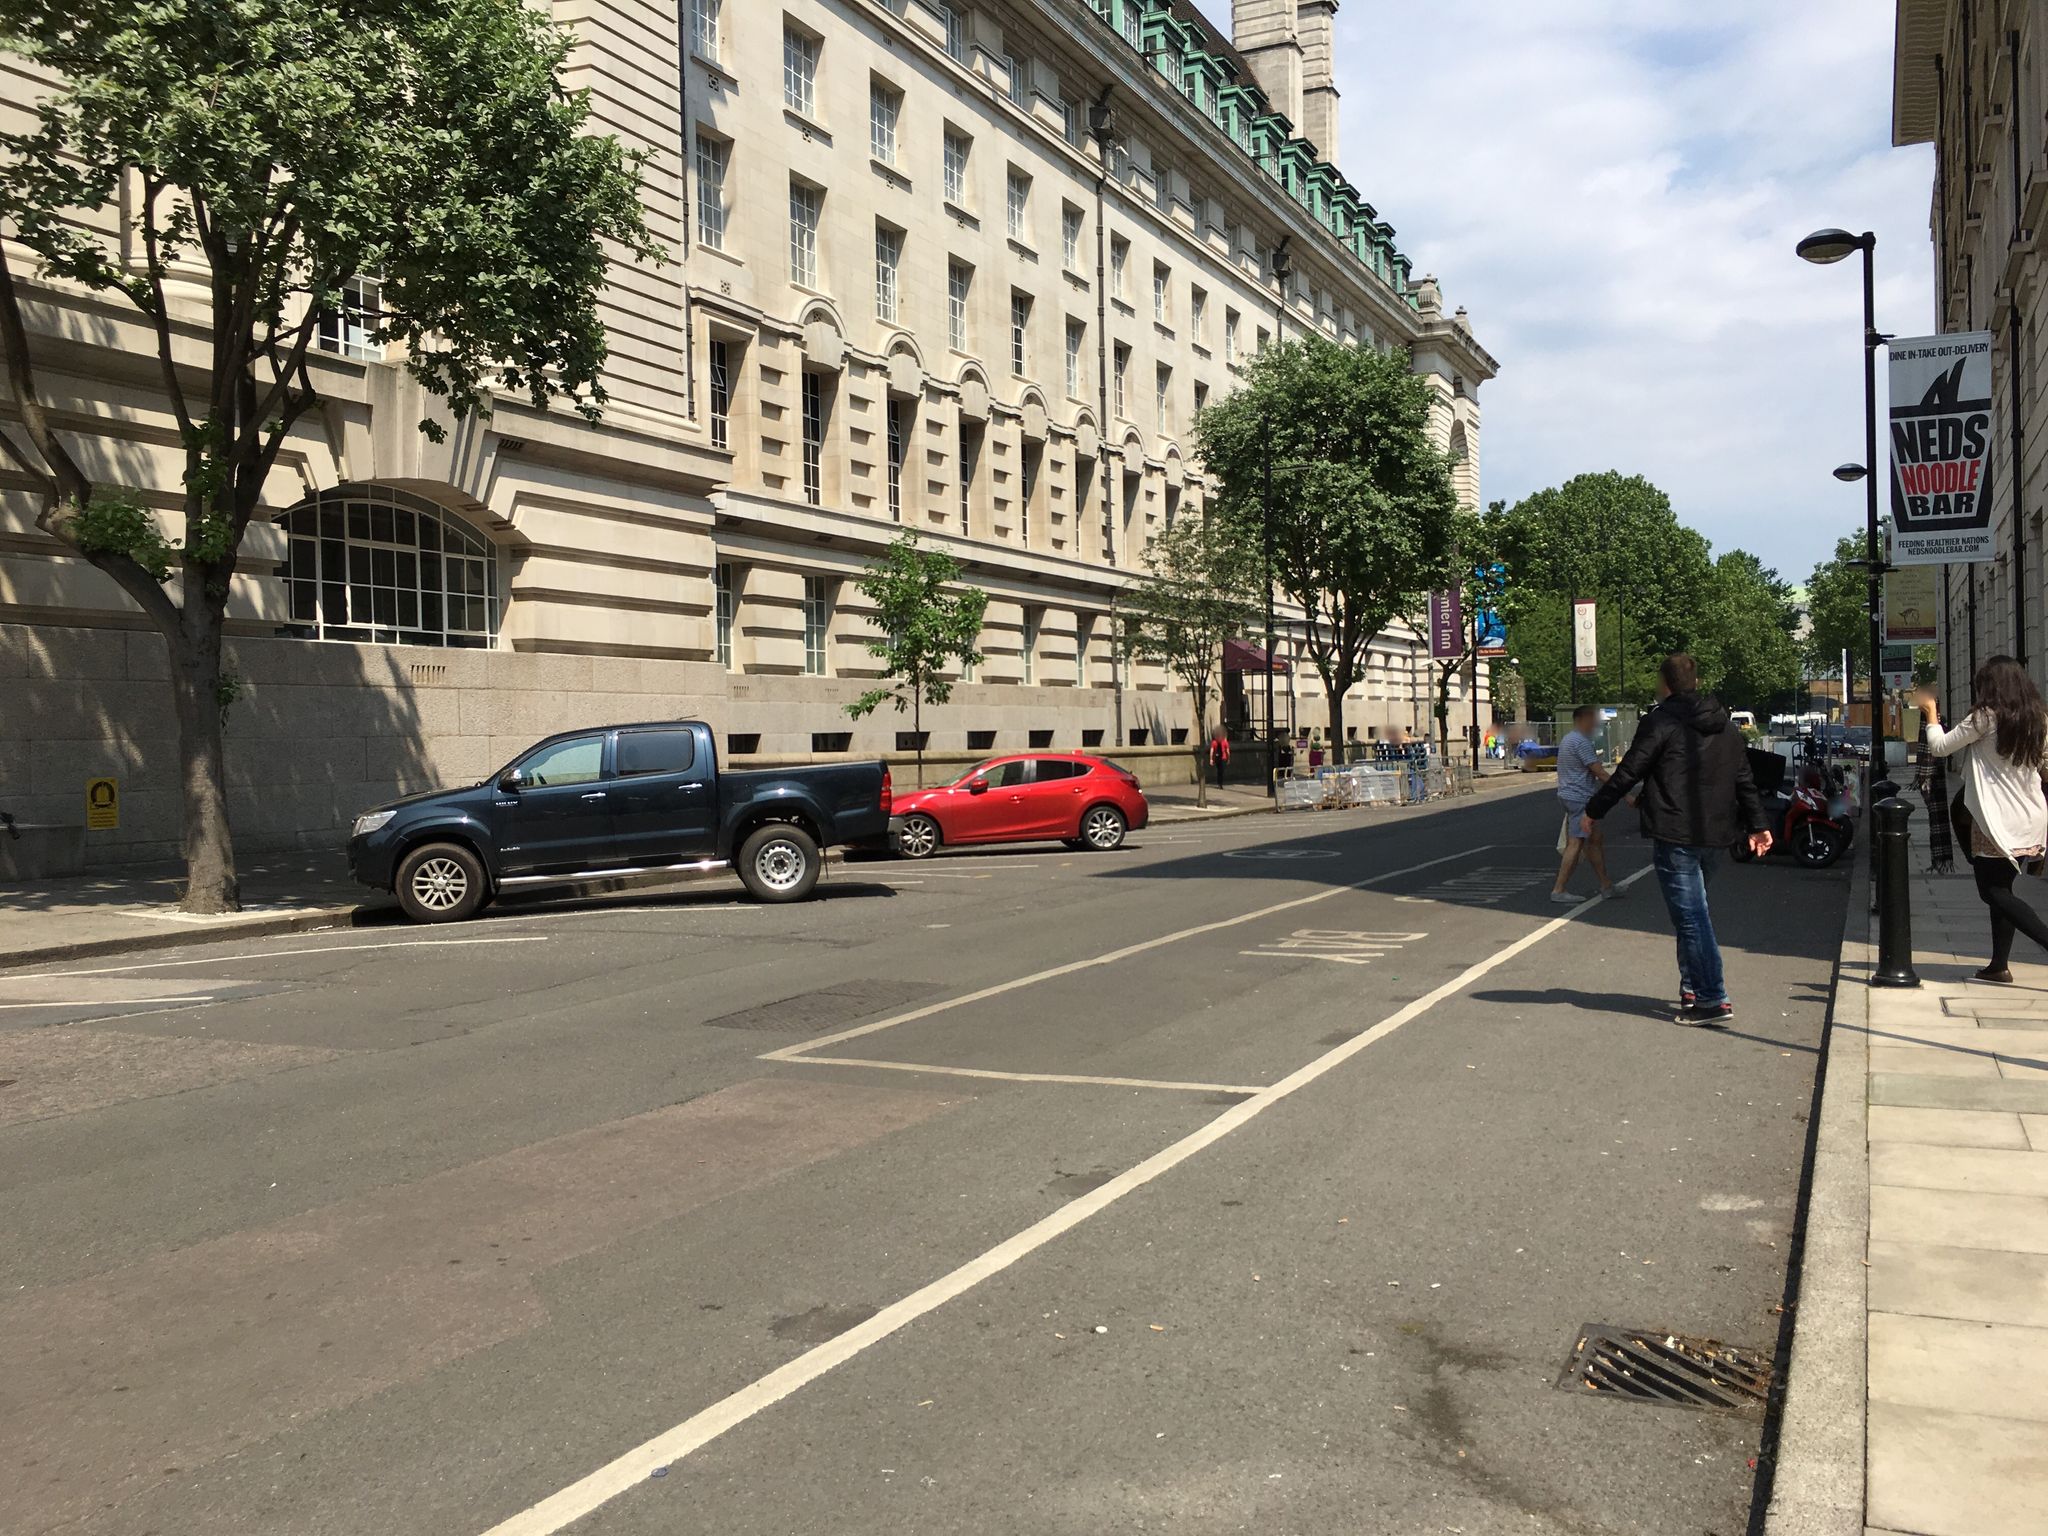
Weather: clear
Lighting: day
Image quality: good
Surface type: walking surface
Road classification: footway, cycleway, pedestrian
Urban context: urban centre
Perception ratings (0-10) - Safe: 4.71, Lively: 8.75, Beautiful: 8.15, Boring: 3.2, Depressing: 2.73, Wealthy: 8.52